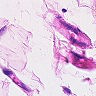
Metastatic tissue present: no